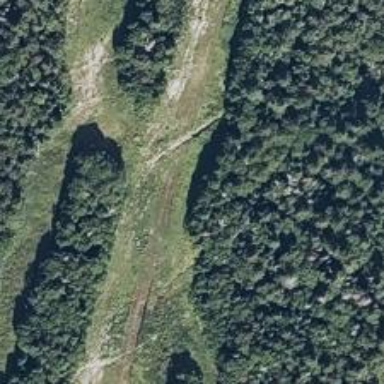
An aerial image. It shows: Intermediate difficulty ski slope.